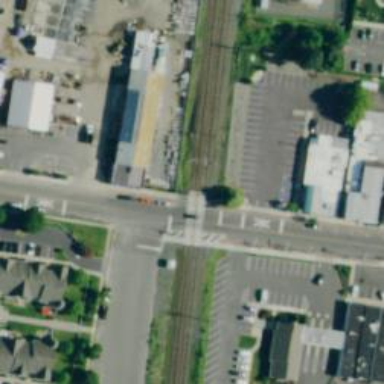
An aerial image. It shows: Railway crossing.